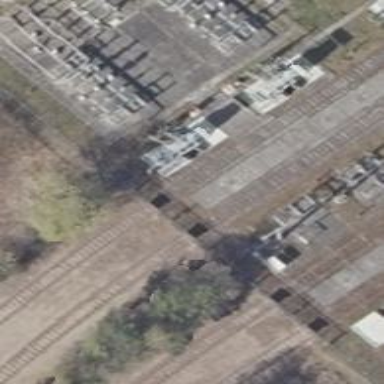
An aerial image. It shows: Three power lines with cables.